Question: I have set up a GCloud Dataflow pipeline which consumes messages from a Pub/Sub subscription, converts them to table rows and writes those rows to a corresponding BigQuery table.
Table destination is decided based on the contents of the Pub/Sub message and will occasionally lead to the situation that a table does not exist yet and has to be created first. For this I use create disposition 'CREATE_IF_NEEDED', which works great.
However, I have noticed that if I manually delete a newly created table in BigQuery while the Dataflow job is still running, Dataflow will get stuck and will not recreate the table. Instead I get an error:
'''
Operation ongoing in step write-rows-to-bigquery/StreamingInserts/StreamingWriteTables/StreamingWrite for at least 05m00s without outputting or completing in state finish at sun.misc.Unsafe.park(Native Method) at
java.util.concurrent.locks.LockSupport.park(LockSupport.java:175) at
java.util.concurrent.FutureTask.awaitDone(FutureTask.java:429) at
java.util.concurrent.FutureTask.get(FutureTask.java:191) at
org.apache.beam.sdk.io.gcp.bigquery.BigQueryServicesImpl$DatasetServiceImpl.insertAll(BigQueryServicesImpl.java:816) at
org.apache.beam.sdk.io.gcp.bigquery.BigQueryServicesImpl$DatasetServiceImpl.insertAll(BigQueryServicesImpl.java:881) at
org.apache.beam.sdk.io.gcp.bigquery.StreamingWriteFn.flushRows(StreamingWriteFn.java:143) at
org.apache.beam.sdk.io.gcp.bigquery.StreamingWriteFn.finishBundle(StreamingWriteFn.java:115) at
org.apache.beam.sdk.io.gcp.bigquery.StreamingWriteFn$DoFnInvoker.invokeFinishBundle(Unknown Source)
'''
If I go back to BigQuery and manually recreate this table, Dataflow job will continue working.
However, I am wondering if there is a way to instruct the Dataflow pipeline to ?

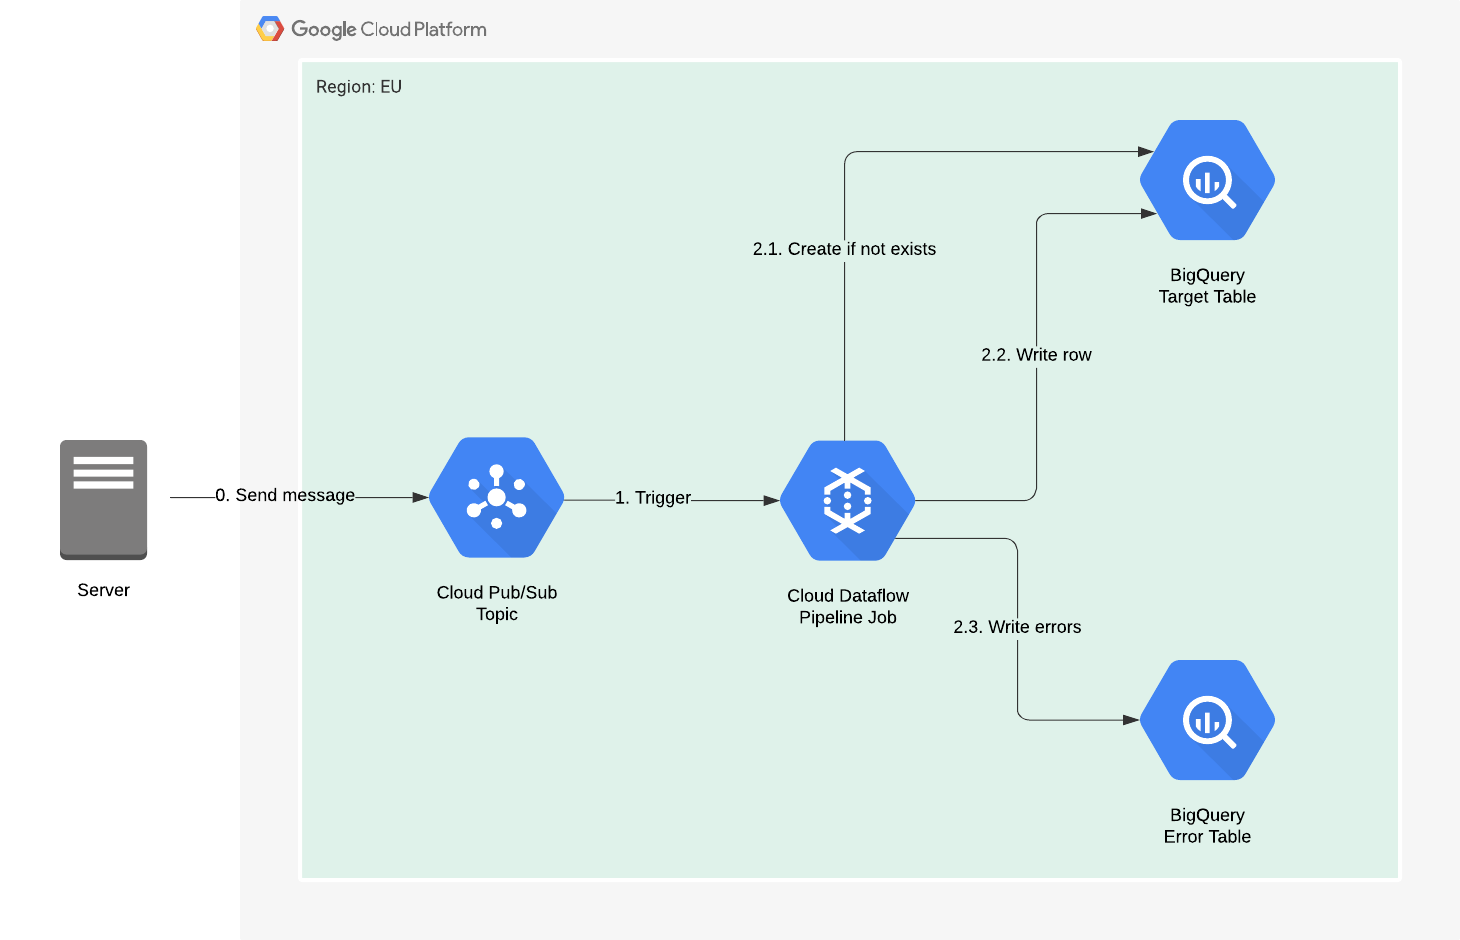
Answer: This is not possible in the current 'BigqueryIO' connector. From the github link of the connector present <URL> you will observe that for 'StreamingWriteFn' which is what your code, the table creation process is done in 'getOrCreateTable' and this is called in 'finishBundle'. There is a map of 'createdTables' that is maintained and in 'finishBundle' the table gets created if it not is already present, once it is present and stored in the hashmap it is not re-created as shown below:-
'''
public TableReference getOrCreateTable(BigQueryOptions options, String tableSpec)
throws IOException {
TableReference tableReference = parseTableSpec(tableSpec);
if (!createdTables.contains(tableSpec)) {
synchronized (createdTables) {
// Another thread may have succeeded in creating the table in the meanwhile, so
// check again. This check isn't needed for correctness, but we add it to prevent
// every thread from attempting a create and overwhelming our BigQuery quota.
if (!createdTables.contains(tableSpec)) {
TableSchema tableSchema = JSON_FACTORY.fromString(jsonTableSchema, TableSchema.class);
Bigquery client = Transport.newBigQueryClient(options).build();
BigQueryTableInserter inserter = new BigQueryTableInserter(client);
inserter.getOrCreateTable(tableReference, WriteDisposition.WRITE_APPEND,
CreateDisposition.CREATE_IF_NEEDED, tableSchema);
createdTables.add(tableSpec);
}
}
}
return tableReference;
}
'''
For you to meet your requirement you might have to maintain your own BigqueryIO wherein you don't perform this specific check
'''
if (!createdTables.contains(tableSpec)) {
'''
The more important question though is why would the table get deleted in a production system by itself? This problem should be fixed rather than trying to re-create the table from Dataflow.